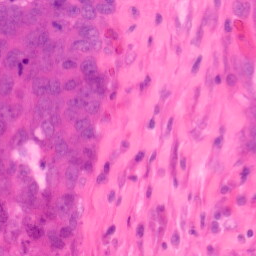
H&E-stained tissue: Colon